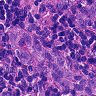
Metastatic tissue present: yes